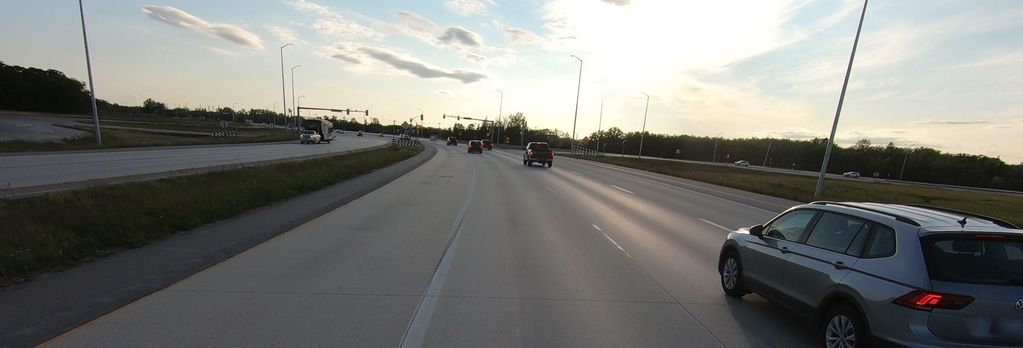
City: winnipeg